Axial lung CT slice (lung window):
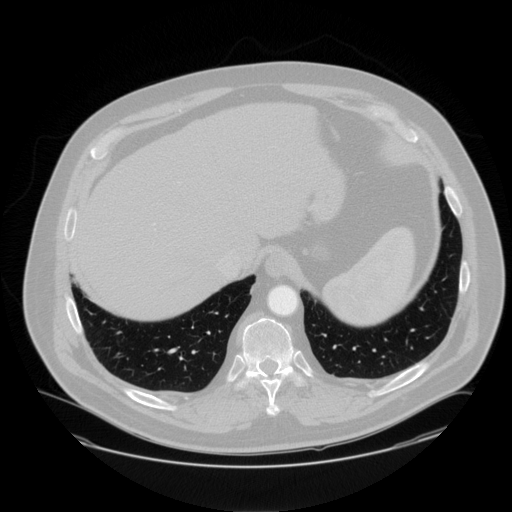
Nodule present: no